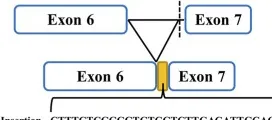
Clinical data of the family with HSP. (K) Schematic representation of the anomalous mRNA splicing caused by the c.712-2A>G variant.
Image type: chart (chart)